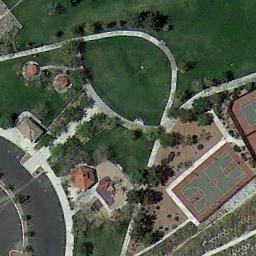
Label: basketball_court